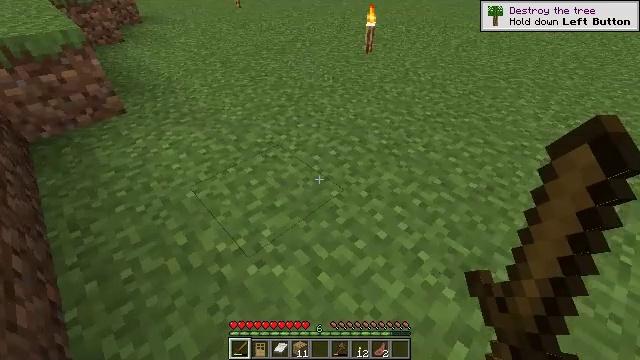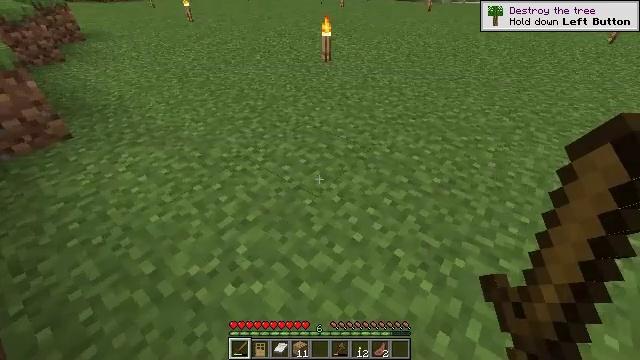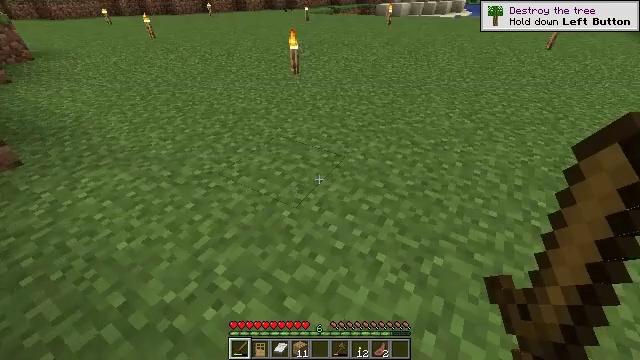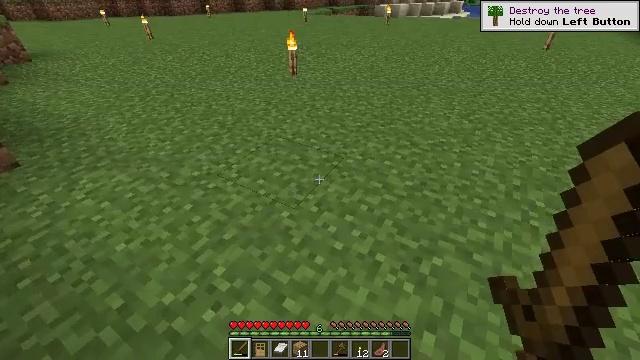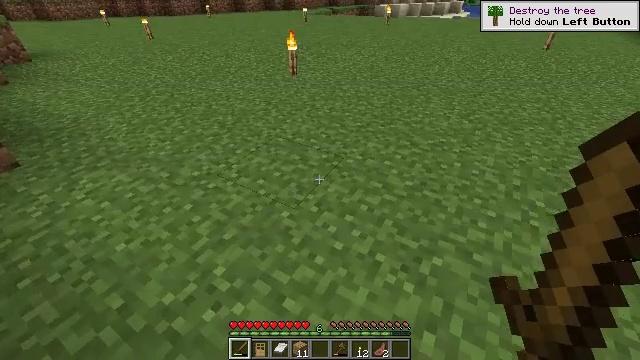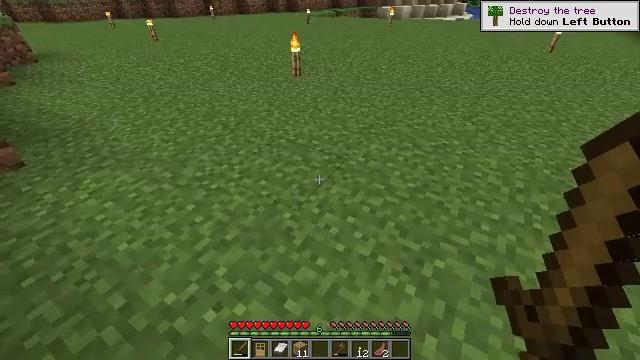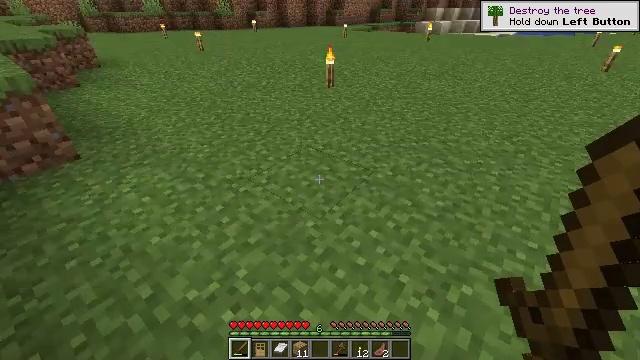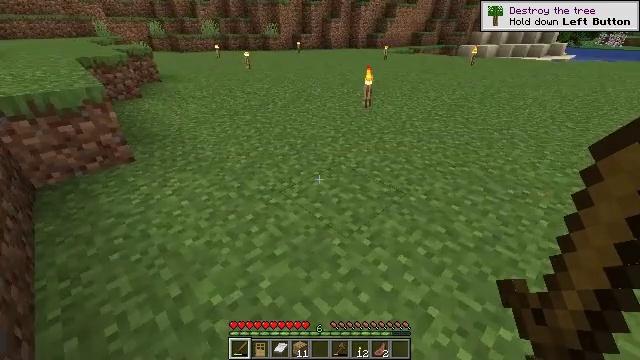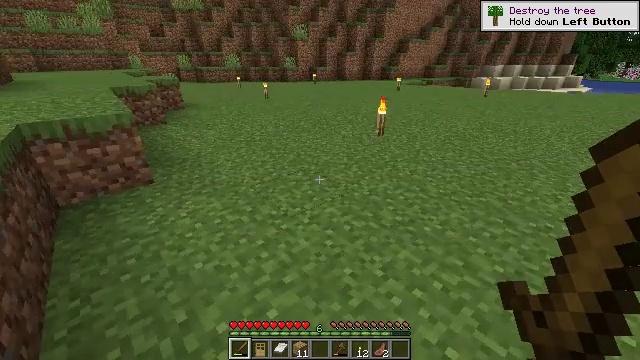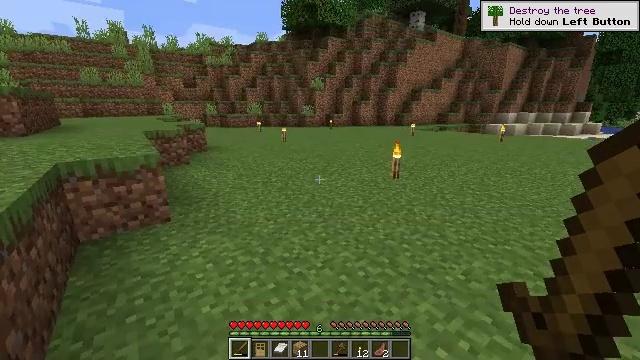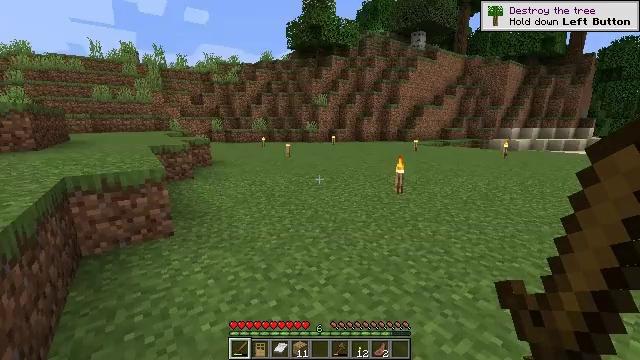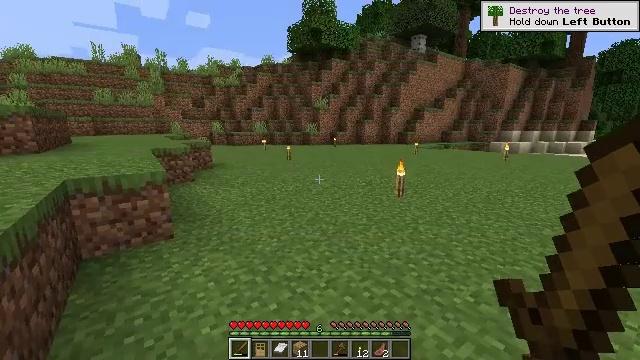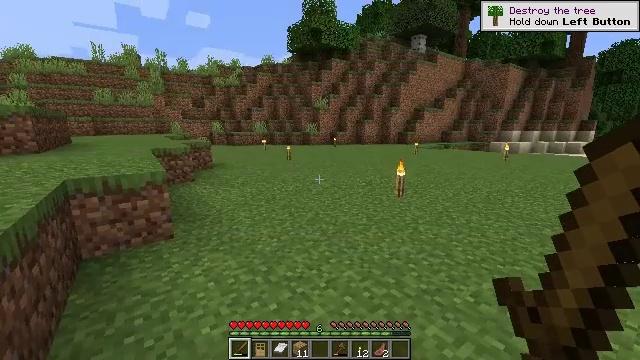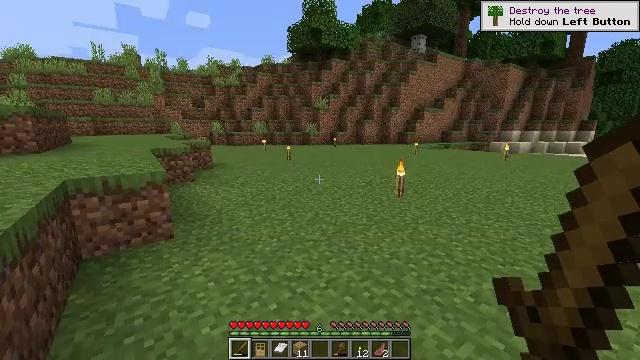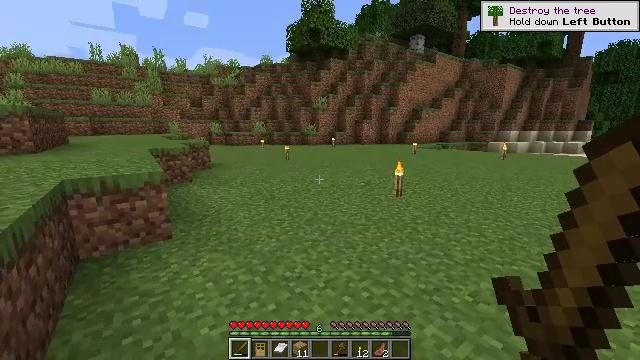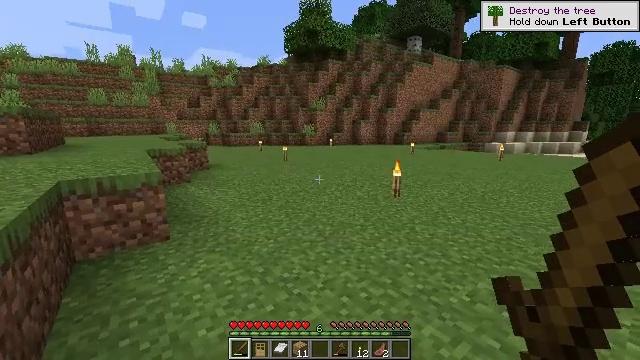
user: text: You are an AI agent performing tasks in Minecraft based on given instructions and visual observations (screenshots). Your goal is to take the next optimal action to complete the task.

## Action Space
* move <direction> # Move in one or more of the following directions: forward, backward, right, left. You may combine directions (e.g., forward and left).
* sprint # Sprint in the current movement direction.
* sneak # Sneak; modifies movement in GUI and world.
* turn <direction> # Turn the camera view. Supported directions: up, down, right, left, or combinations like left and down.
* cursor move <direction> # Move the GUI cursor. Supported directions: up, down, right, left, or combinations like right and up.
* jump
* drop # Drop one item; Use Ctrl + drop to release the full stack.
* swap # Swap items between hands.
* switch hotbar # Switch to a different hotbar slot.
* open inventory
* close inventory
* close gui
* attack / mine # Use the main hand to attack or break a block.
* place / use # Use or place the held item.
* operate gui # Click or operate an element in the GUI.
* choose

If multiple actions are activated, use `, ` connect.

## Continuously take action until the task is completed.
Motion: motion action
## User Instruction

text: Collect the grass block using a shovel.
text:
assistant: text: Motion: turn right and up
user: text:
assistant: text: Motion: turn right and up
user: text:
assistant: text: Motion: no_op
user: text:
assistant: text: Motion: no_op
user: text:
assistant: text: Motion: no_op
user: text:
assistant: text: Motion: turn left and up
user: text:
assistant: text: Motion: turn left and up
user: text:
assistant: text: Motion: turn left and up
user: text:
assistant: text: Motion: turn left and up
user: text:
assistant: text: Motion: turn up
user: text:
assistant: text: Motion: no_op
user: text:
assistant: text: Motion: no_op
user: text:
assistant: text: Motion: no_op
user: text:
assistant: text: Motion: no_op
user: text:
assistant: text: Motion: no_op
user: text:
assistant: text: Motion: turn right
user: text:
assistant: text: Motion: turn right
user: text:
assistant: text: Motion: turn right
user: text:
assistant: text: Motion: turn right
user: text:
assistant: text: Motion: turn right
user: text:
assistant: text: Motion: turn right
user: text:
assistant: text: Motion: turn right
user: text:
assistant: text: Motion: turn right and down
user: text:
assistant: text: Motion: turn right and down
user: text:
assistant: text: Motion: turn right
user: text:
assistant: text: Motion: turn right
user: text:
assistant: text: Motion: turn right
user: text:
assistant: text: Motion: turn right
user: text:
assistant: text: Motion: no_op
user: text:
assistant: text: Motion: no_op